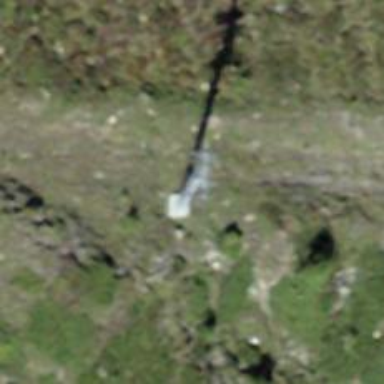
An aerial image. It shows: Pylon for aerialway.